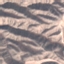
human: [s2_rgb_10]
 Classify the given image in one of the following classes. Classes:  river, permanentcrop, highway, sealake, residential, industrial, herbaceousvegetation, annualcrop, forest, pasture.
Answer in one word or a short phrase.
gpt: HerbaceousVegetation